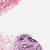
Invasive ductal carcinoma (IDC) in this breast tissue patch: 0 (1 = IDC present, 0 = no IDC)